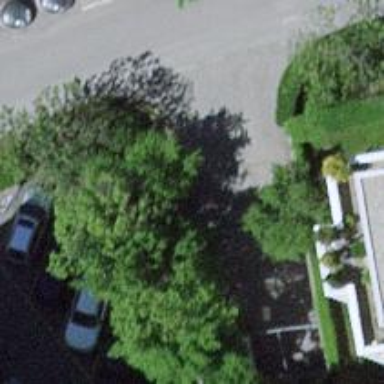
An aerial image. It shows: Parking entrance.